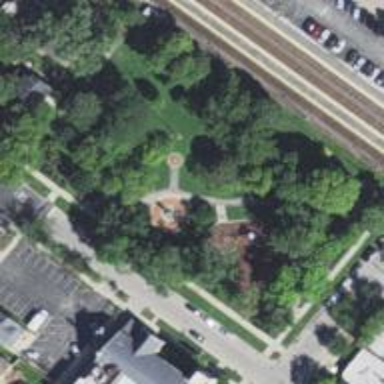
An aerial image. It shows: Historic war memorial monument.